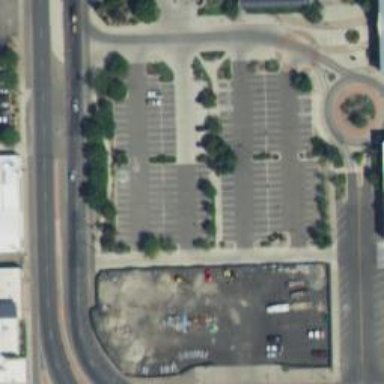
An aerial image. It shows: Parking space is available.